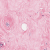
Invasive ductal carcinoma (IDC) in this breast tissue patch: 0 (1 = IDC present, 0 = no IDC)